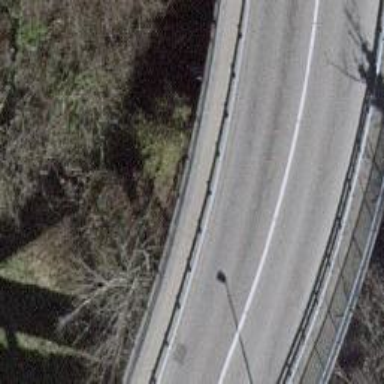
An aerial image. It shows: Bridge with guard rail for safety.